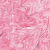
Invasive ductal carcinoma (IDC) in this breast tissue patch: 0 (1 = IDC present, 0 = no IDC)